Question: I have seen a lot of answers for this question:
> error: failed to attach to process ID
as 'switch to GDB'. But no one addresses the reason of it happens?
Attaching works fine with the GDB debugger but the default and recommended project setting is LLDB.
Can anybody explain why LLDB fails? Is it a common bug or am I doing something wrong?
Alternatively, how can I set GDB as my default debugger without changing it manually when creating the new projects?
System Info:
'''
OS: Lion
RAM: 5GB
XCode: Version 4.6 (4H127)
Device: Mac mini
'''
My localhost setting:

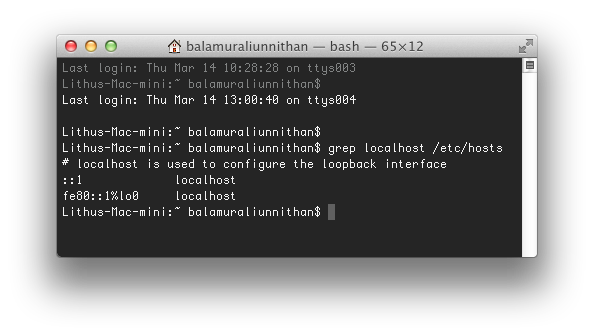
Answer: Make sure you have 'localhost' mapped to '127.0.0.1' in your '/etc/hosts' file:
If 'grep' doesn't show '127.0.0.1' then add it:
Use '>>' and not '>'! (better is to edit it using 'vi' or 'mate' or whatever).
My '/etc/hosts' file shows (ignoring comments):
'''
127.0.0.1 localhost
255.255.255.255 broadcasthost
::1 localhost
fe80::1%lo0 localhost
'''